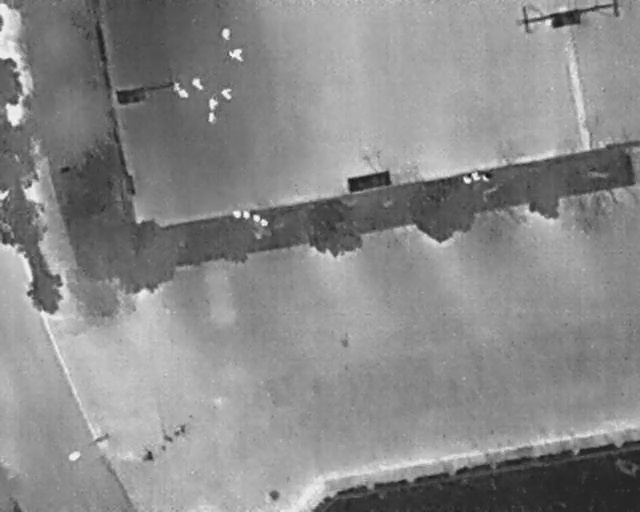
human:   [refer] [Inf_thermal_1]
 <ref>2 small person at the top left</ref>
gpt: <box>[[26, 16, 28, 17, 2], [28, 17, 29, 19, 2]]</box>

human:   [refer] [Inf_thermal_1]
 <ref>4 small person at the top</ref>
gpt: <box>[[29, 15, 31, 17, 2], [32, 19, 34, 20, 2], [32, 22, 34, 23, 2], [34, 5, 36, 7, 2]]</box>

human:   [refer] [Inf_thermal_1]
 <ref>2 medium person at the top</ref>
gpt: <box>[[34, 17, 36, 19, 2], [35, 9, 37, 12, 2]]</box>